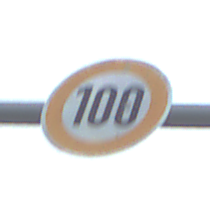
Verkehrszeichen: Geschwindigkeit100
Umgebung: Outdoor, Suburban
Tageszeit: Midday
Wetter: Overcast
Licht: Natural
Jahreszeit: NotSpecified
Kontrast: LowContrast